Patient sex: M
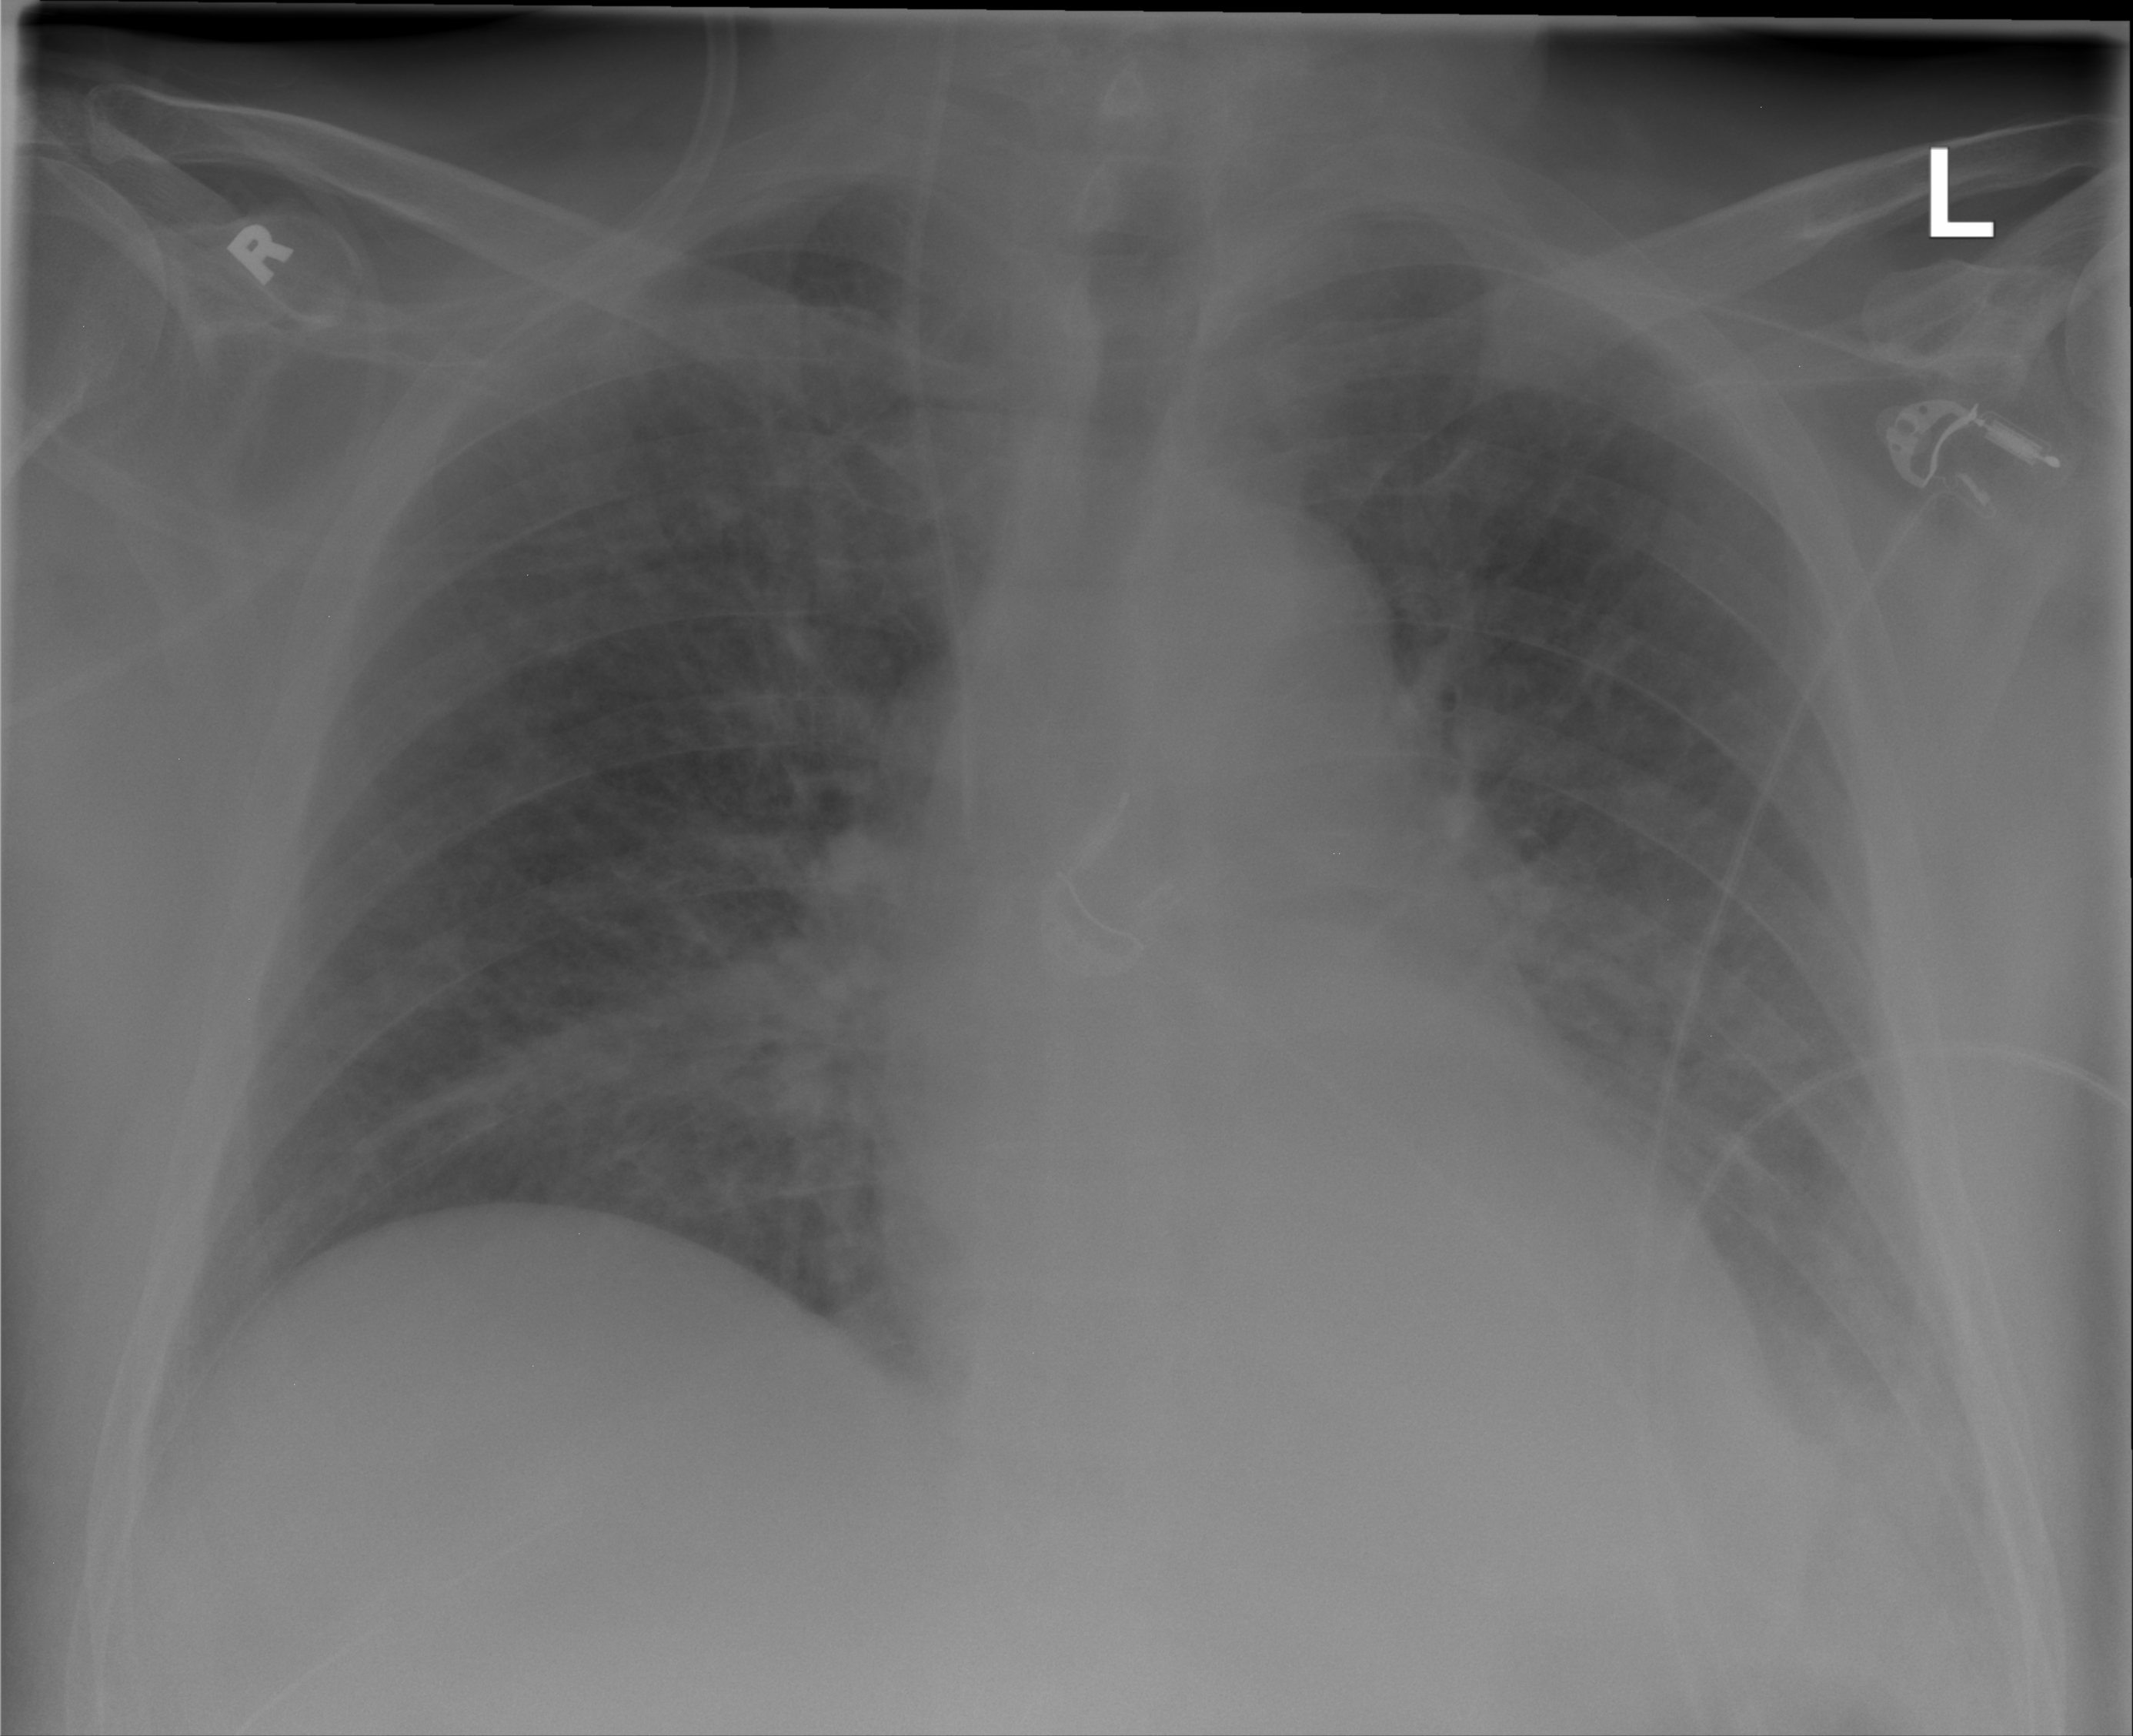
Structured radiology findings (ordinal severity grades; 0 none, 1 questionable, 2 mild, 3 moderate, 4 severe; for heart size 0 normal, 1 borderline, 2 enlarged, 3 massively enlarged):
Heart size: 0
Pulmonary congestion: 1
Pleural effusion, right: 0
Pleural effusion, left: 2
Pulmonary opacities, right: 0
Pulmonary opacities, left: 0
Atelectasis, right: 1
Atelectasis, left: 2